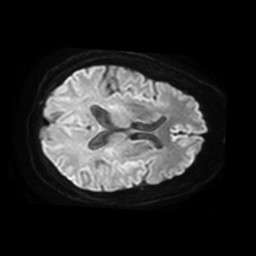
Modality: TRACE
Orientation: axial
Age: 70
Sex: female
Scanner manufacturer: philips
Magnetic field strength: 3 T
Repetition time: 4.636 s
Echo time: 0.07429 s